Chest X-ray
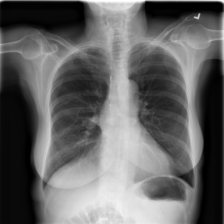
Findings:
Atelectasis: negative
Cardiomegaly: negative
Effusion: negative
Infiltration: negative
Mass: negative
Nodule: negative
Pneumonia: negative
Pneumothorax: negative
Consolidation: negative
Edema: negative
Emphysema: negative
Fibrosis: negative
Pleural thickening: negative
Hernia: negative